Aerial crown-view tile of a tropical tree (Barro Colorado Island, Panama), acquired 20240813:
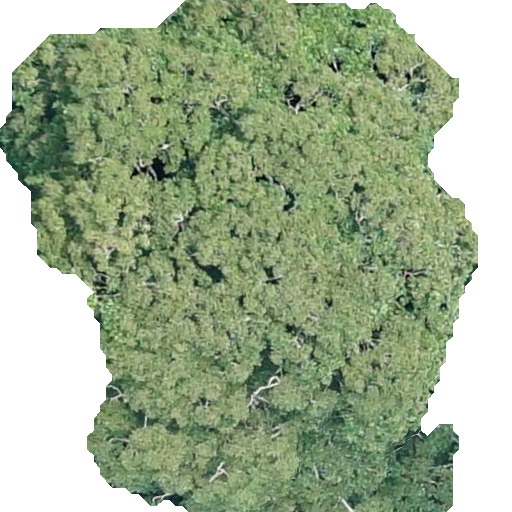
Species: Dipteryx oleifera
GBIF accepted scientific name: Dipteryx oleifera
Crown area: 294.148 m²